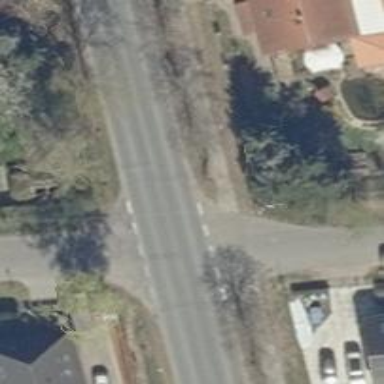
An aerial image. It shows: Road with traffic signals.